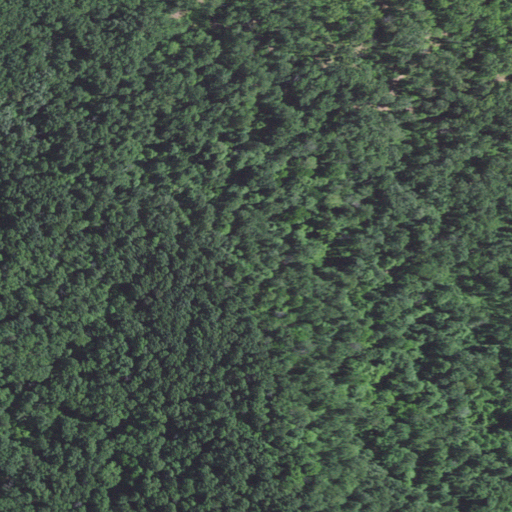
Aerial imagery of mountain in Kentucky named Wolf Knob containing only deciduous forest